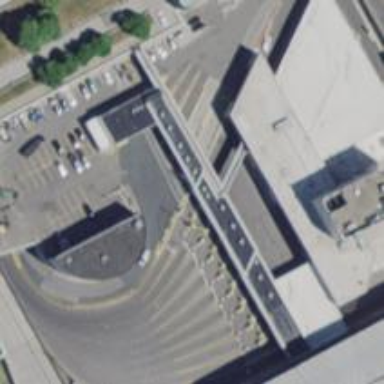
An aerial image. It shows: Border control barrier.